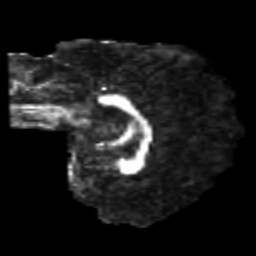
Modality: FA
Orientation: sagittal
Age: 22
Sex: male
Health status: healthy
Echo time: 0.074 s